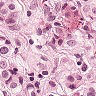
Metastatic tissue present: yes